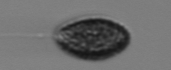
Label: Pseudochattonella_farcimen